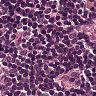
Metastatic tissue present: no